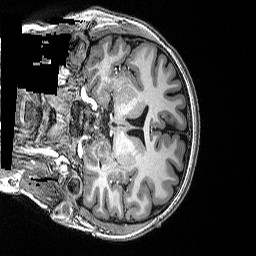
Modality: T1w
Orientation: coronal